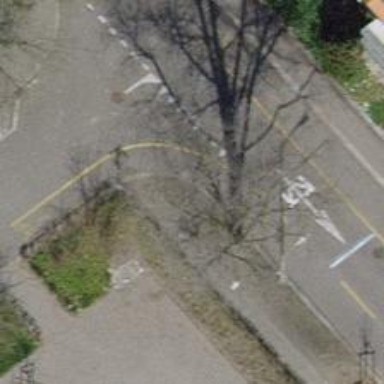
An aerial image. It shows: Kerb serving as barrier.